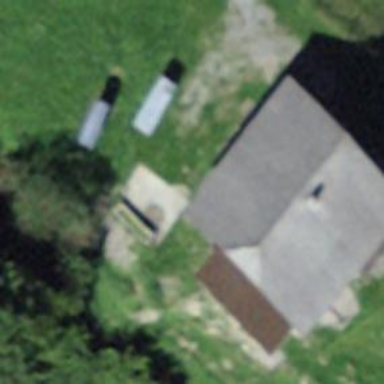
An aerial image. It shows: Detached building.